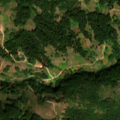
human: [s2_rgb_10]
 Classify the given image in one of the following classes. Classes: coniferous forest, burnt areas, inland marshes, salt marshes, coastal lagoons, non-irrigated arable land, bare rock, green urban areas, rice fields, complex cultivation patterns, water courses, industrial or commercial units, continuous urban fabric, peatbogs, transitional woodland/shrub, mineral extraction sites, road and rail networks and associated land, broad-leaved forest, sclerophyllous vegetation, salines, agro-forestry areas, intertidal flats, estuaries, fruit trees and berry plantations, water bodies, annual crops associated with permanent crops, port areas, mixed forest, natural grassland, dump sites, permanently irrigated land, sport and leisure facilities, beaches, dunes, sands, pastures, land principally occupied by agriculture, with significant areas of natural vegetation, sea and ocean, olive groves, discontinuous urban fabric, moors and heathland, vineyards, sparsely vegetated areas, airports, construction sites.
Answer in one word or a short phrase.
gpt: broad-leaved forest, natural grassland, transitional woodland/shrub